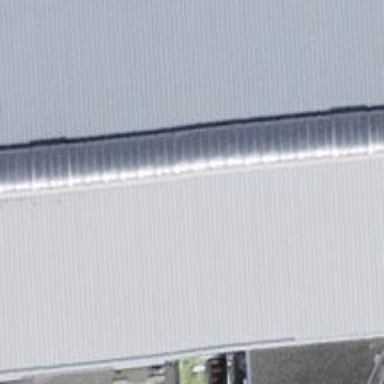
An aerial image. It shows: Manufacturing building.